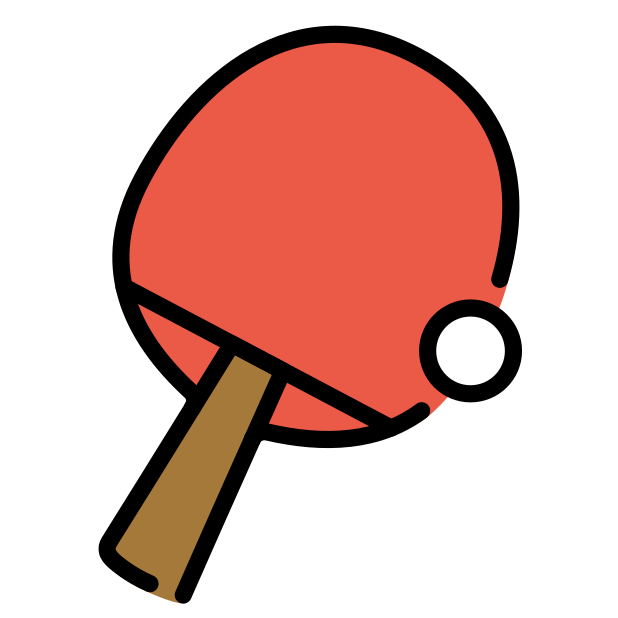
ping pong